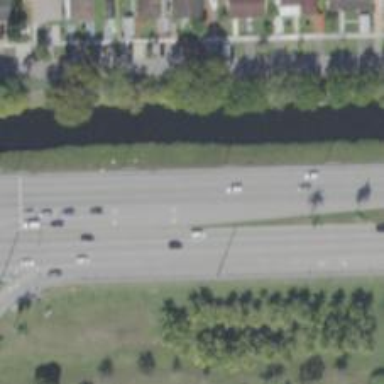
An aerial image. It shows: Asphalt trunk highway.